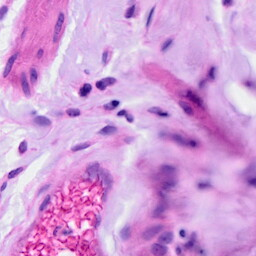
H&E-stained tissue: Ovarian